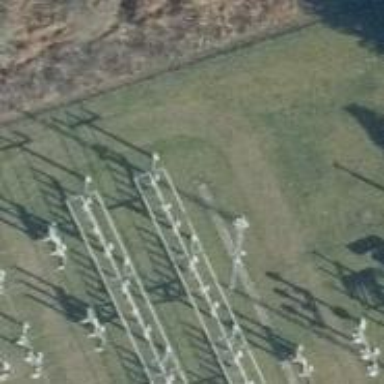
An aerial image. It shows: Power line with three cables in bay configuration.